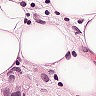
Metastatic tissue present: yes